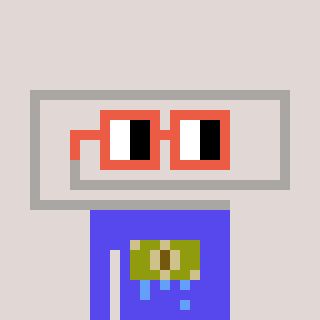
a pixel art character with square orange glasses, a paperclip-shaped head and a computerblue-colored body on a warm background